Question: Silva and Almeida's algorithm improves on the existing backpropagation algorithm by introducing individual, adaptive learning-rates for each weight. The value for the new learning rate is computed as follows:

I read that the constants 'u' and 'd' are set to be 'u > 1' and 'd < 1'. Those constraints are rather broad, so are there any general guidelines for setting these values or do I have to figure it out by experimentation for my specific problem?
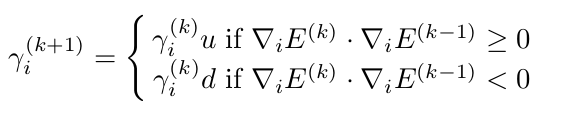
Answer: I have read that good "starting" values to fit most problems are to try u = 1.2 and d = 0.8 but i can't find the source right now.
Edit: <URL>
Also note the comments about how to improve upon the algorithm by introducing a momentum term, if you don't have that already...